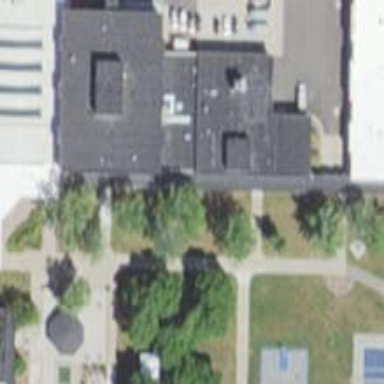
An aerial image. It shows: College building.